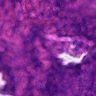
Metastatic tissue present: no